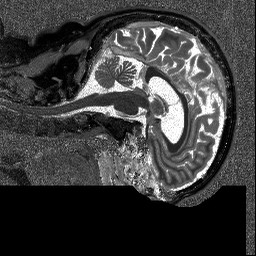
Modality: T1map
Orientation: sagittal
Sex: male